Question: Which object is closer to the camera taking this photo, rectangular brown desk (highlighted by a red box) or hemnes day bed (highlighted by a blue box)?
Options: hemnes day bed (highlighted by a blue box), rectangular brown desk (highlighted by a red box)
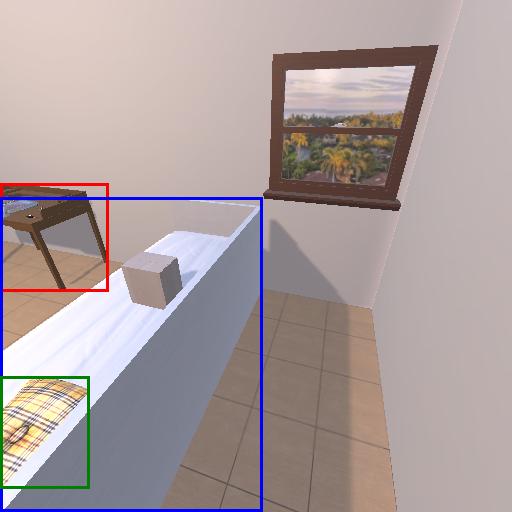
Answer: hemnes day bed (highlighted by a blue box)